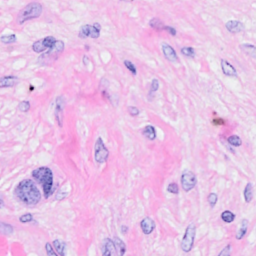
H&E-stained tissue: Breast